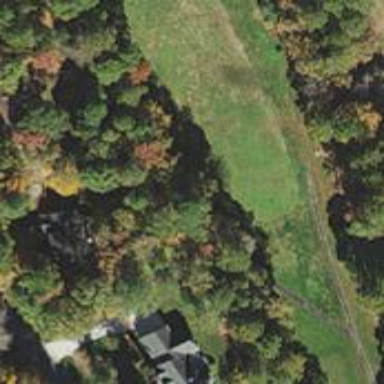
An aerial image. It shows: Golf cartpath that is also road path.